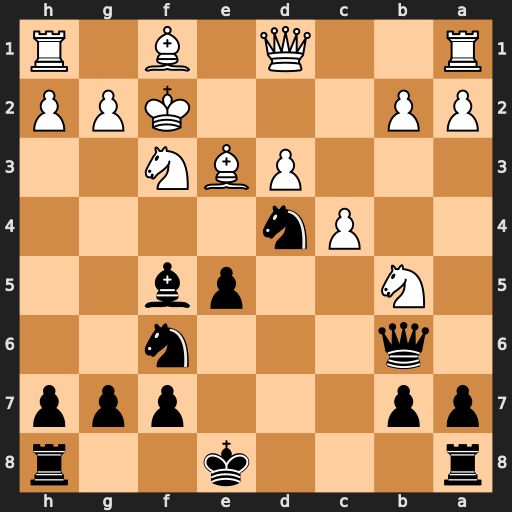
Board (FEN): r3k2r/pp3ppp/1q3n2/1N2pb2/2Pn4/3PBN2/PP3KPP/R2Q1B1R
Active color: b
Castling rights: kq
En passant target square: -
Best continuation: Ng4+ Kg3 Nxe3